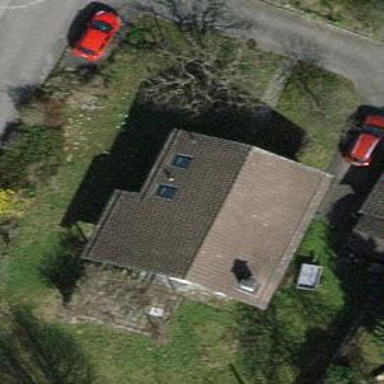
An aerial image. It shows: Simple and straightforward house.